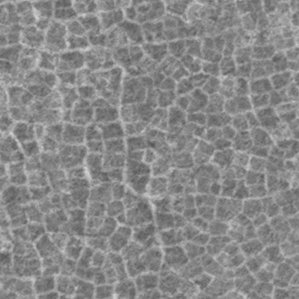
Label: frost